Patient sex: F
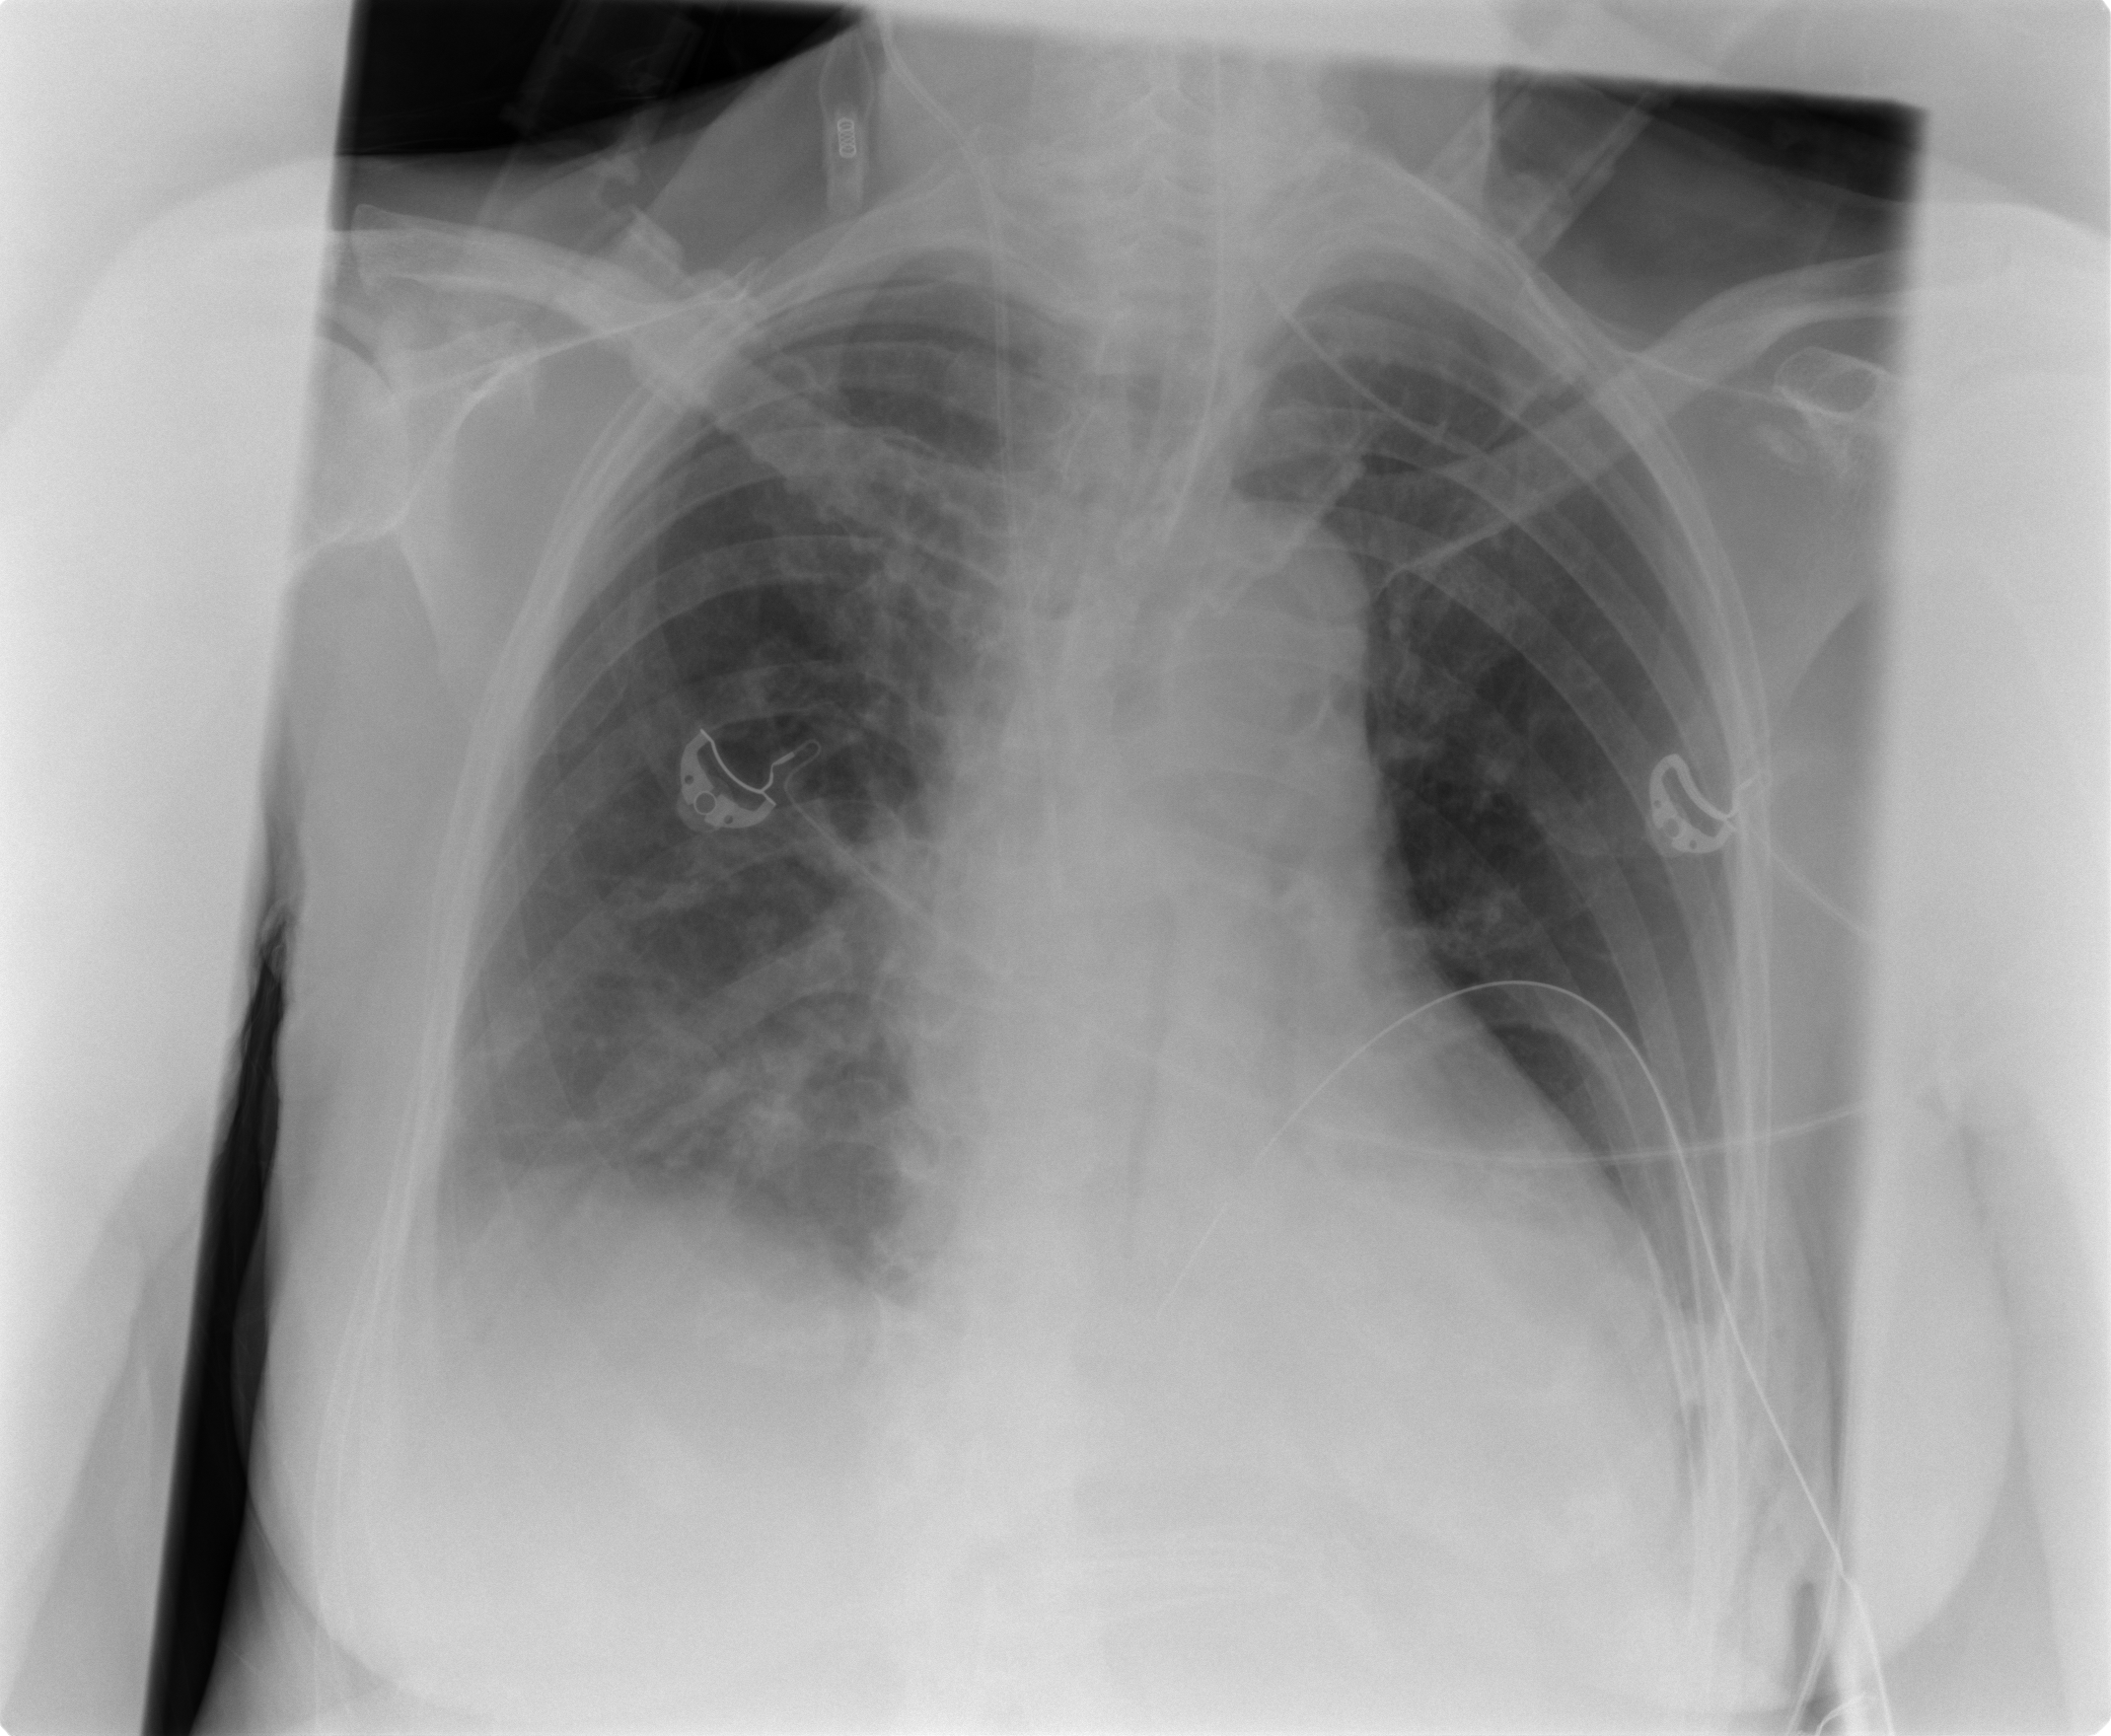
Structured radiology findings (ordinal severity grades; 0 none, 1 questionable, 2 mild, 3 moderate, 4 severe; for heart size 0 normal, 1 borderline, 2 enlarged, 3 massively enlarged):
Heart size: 0
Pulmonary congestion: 0
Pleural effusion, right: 2
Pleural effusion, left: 2
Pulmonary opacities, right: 0
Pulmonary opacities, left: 0
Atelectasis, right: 0
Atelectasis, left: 0